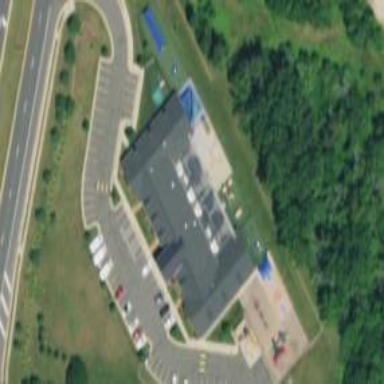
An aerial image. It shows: Kindergarten.